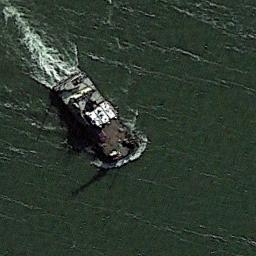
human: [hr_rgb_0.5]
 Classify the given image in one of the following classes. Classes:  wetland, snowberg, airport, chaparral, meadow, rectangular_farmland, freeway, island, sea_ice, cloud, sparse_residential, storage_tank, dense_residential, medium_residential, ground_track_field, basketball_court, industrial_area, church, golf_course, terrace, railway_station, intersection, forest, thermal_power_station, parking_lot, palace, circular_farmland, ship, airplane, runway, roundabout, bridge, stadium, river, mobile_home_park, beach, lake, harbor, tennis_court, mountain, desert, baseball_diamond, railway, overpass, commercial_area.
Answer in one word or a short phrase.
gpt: ship